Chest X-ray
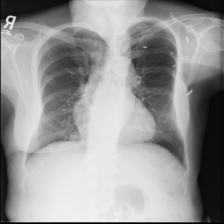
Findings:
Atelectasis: negative
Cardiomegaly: negative
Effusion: negative
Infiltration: positive
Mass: negative
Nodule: negative
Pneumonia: negative
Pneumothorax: negative
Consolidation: negative
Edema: negative
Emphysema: positive
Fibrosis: negative
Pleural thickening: negative
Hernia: negative